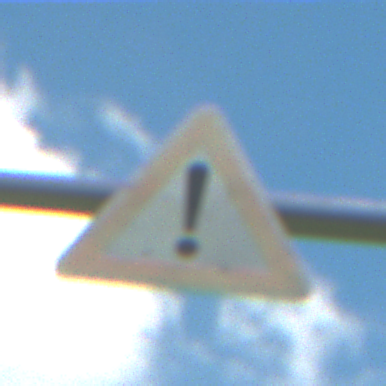
Verkehrszeichen: Gefahrenstelle
Umgebung: Outdoor, Nature
Tageszeit: Midday
Wetter: PartlyCloudy
Licht: Natural
Jahreszeit: NotSpecified
Kontrast: HighContrast